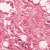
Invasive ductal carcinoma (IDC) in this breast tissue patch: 0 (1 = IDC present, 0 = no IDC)